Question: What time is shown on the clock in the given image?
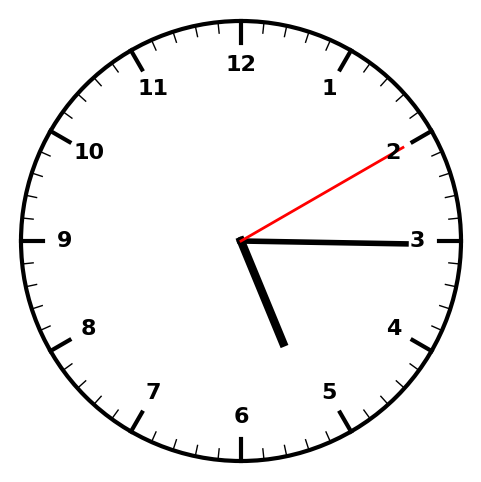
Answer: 05:15:10